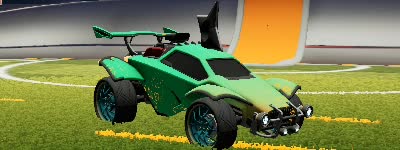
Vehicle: octane